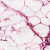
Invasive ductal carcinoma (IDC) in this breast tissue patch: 0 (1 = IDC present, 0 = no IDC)